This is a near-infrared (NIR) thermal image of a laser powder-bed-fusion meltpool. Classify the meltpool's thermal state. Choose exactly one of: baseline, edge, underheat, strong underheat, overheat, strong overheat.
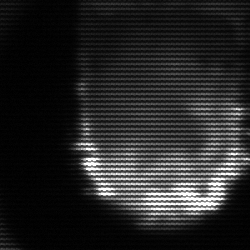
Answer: baseline